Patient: sex F, age 48
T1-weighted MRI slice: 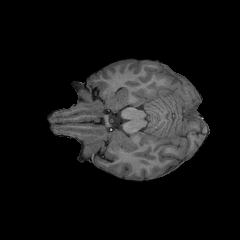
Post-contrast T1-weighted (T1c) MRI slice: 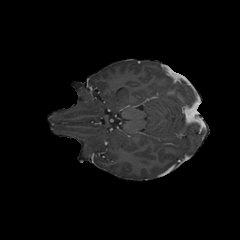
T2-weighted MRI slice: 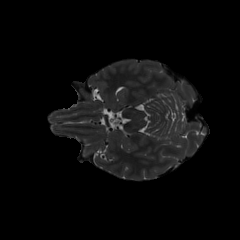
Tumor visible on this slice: no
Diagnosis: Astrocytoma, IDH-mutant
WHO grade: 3